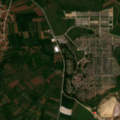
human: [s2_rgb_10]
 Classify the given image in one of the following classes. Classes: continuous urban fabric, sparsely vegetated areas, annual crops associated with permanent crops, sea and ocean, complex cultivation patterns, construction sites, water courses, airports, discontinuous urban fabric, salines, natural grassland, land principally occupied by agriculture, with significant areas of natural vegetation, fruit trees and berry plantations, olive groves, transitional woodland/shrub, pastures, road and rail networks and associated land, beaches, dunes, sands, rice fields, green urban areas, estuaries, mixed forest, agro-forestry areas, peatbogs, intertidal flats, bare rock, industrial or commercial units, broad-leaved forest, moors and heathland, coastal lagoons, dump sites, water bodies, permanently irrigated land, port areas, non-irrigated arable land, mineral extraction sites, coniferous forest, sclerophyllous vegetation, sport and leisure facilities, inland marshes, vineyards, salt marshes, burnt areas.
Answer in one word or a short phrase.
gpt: discontinuous urban fabric, green urban areas, sport and leisure facilities, non-irrigated arable land, complex cultivation patterns, land principally occupied by agriculture, with significant areas of natural vegetation, broad-leaved forest